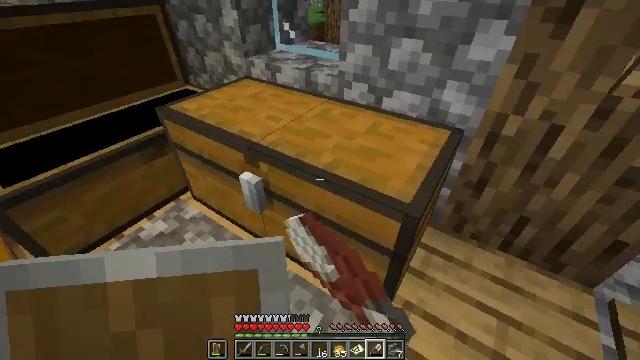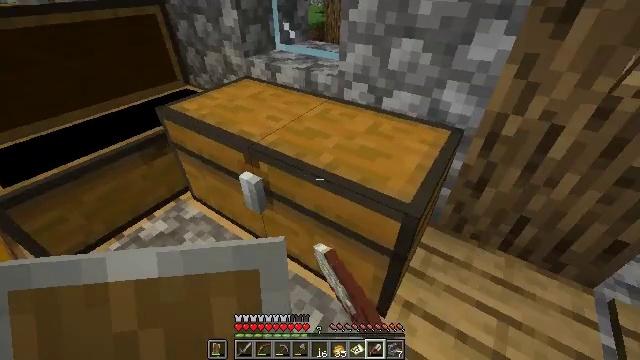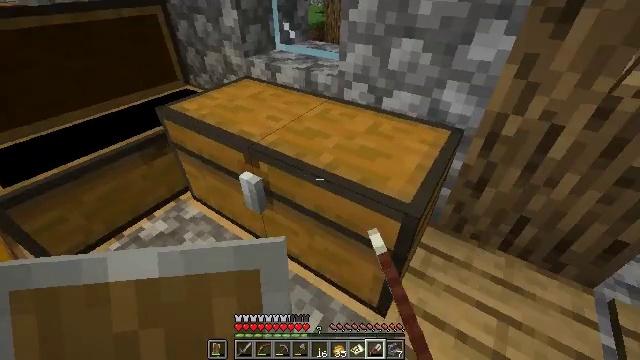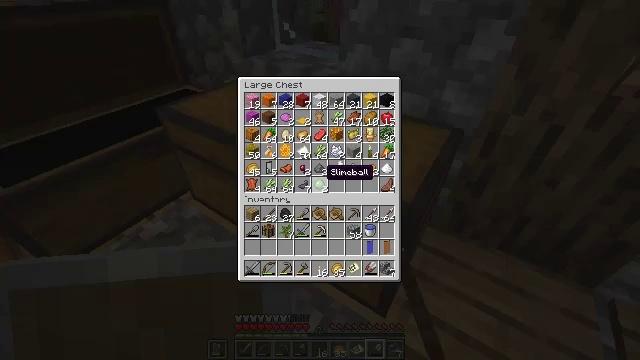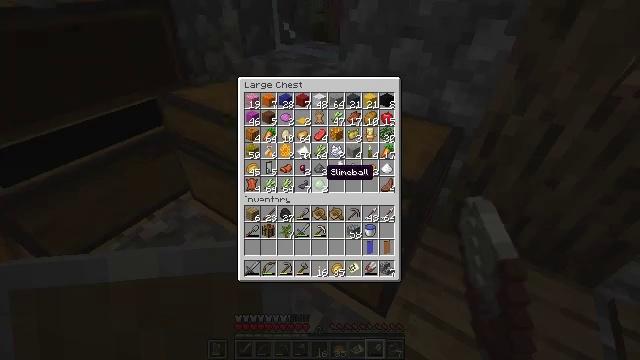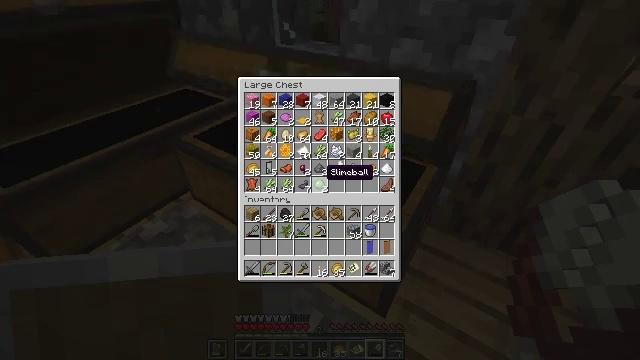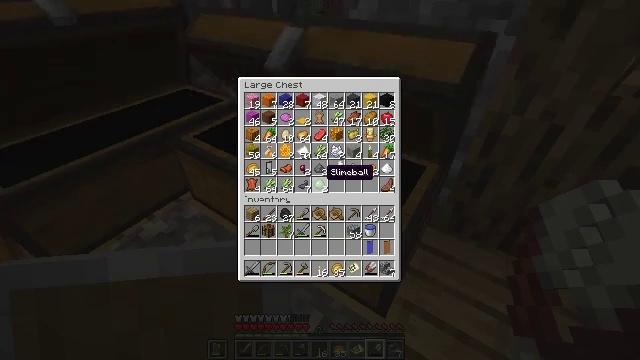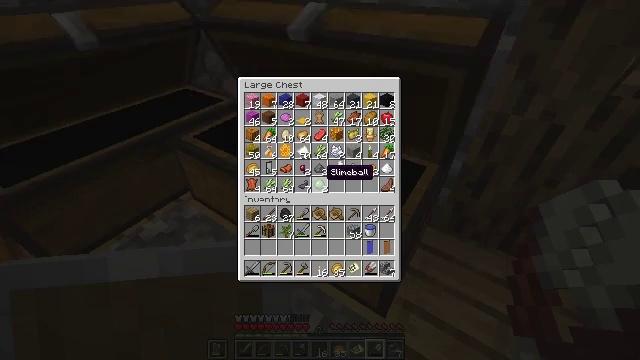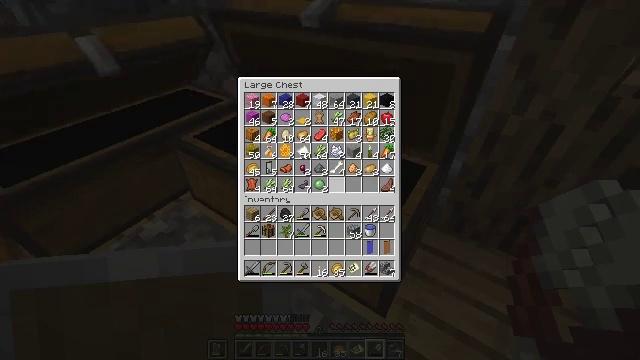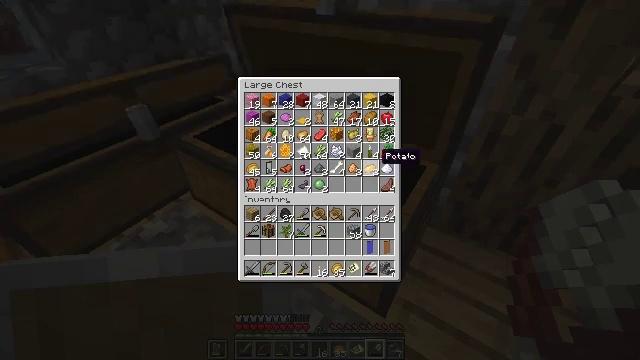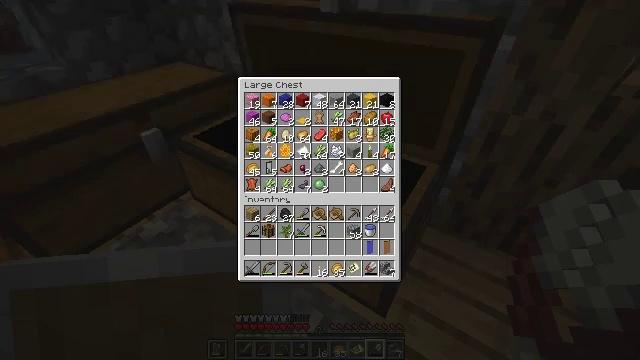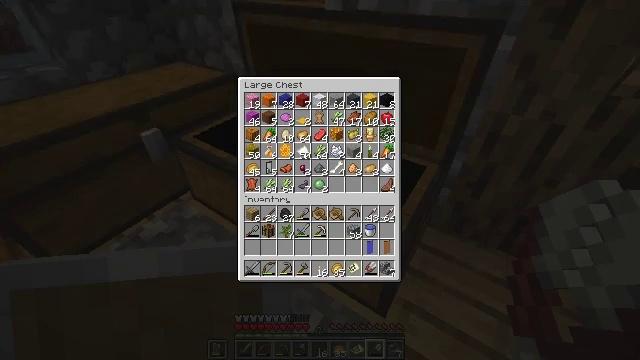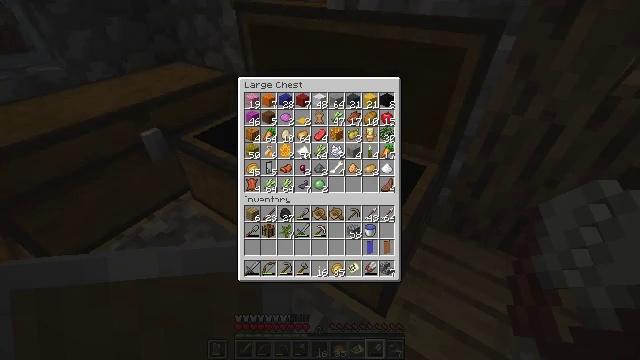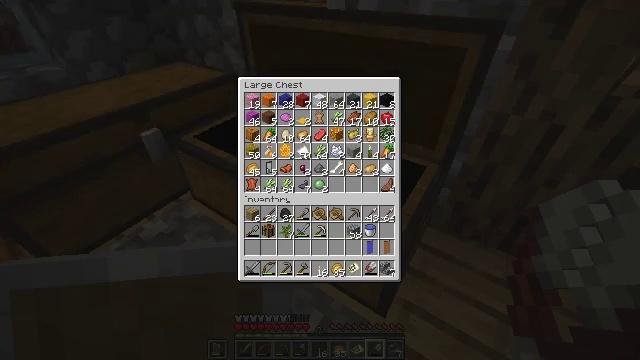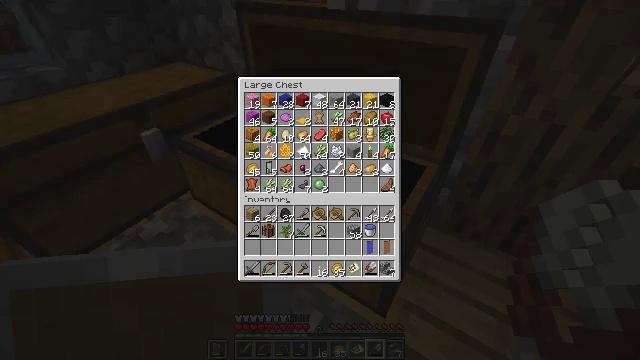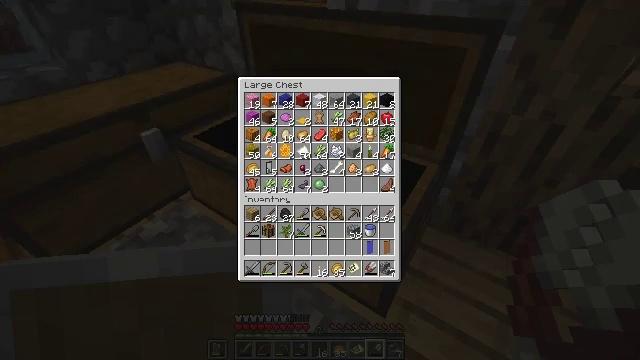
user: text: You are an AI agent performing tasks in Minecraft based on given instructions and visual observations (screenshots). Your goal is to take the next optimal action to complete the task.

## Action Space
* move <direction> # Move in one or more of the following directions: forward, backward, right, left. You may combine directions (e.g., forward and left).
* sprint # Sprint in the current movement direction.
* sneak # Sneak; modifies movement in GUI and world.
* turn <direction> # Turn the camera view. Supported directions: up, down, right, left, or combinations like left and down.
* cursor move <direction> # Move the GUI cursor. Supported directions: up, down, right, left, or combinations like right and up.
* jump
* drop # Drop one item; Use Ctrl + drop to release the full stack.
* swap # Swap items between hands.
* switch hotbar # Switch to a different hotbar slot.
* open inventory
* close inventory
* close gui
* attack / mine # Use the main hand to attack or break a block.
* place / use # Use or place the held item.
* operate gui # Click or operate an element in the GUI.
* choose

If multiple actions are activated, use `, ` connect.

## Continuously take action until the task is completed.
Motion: motion action
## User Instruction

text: Pick up the poppy from the field.
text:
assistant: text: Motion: no_op
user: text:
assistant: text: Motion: no_op
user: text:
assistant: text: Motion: no_op
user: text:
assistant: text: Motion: no_op
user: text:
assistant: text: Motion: no_op
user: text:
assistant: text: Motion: no_op
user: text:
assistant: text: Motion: no_op
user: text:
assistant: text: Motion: turn right
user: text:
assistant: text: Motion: turn right and up
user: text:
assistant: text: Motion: turn right
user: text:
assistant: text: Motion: turn right
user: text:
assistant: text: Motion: no_op
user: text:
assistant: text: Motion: turn down
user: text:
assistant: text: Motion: no_op
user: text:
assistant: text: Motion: no_op
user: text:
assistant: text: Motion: no_op
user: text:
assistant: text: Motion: no_op
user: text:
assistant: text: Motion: no_op
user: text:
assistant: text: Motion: no_op
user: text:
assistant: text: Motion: turn right
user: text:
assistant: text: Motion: turn right and down
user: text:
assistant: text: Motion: move forward and move right, turn right and up
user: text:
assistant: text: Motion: move forward and move right, turn right and up
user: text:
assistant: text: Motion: move forward and move right, turn left and up
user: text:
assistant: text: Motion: move forward
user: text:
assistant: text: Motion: move forward, sprint, turn left and up
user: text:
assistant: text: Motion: move forward, sprint, turn left and down
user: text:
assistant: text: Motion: move forward, turn left and up
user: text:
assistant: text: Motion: move forward, turn left and up
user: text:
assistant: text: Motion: move forward